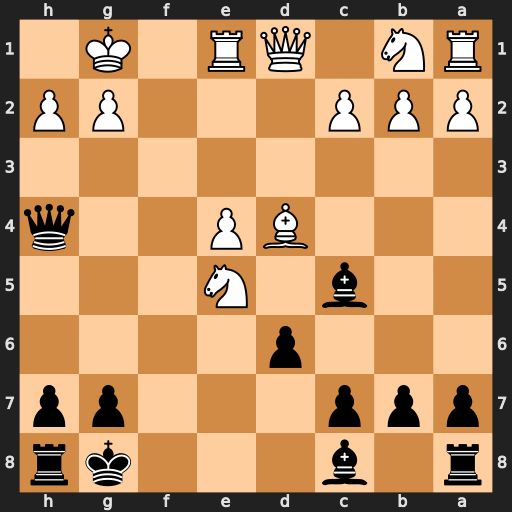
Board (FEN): r1b3kr/ppp3pp/3p4/2b1N3/3BP2q/8/PPP3PP/RN1QR1K1
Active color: b
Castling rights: -
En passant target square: -
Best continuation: Bxd4+ Kh1 Bxe5 Qd5+ Kf8